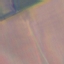
Label: AnnualCrop